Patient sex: M
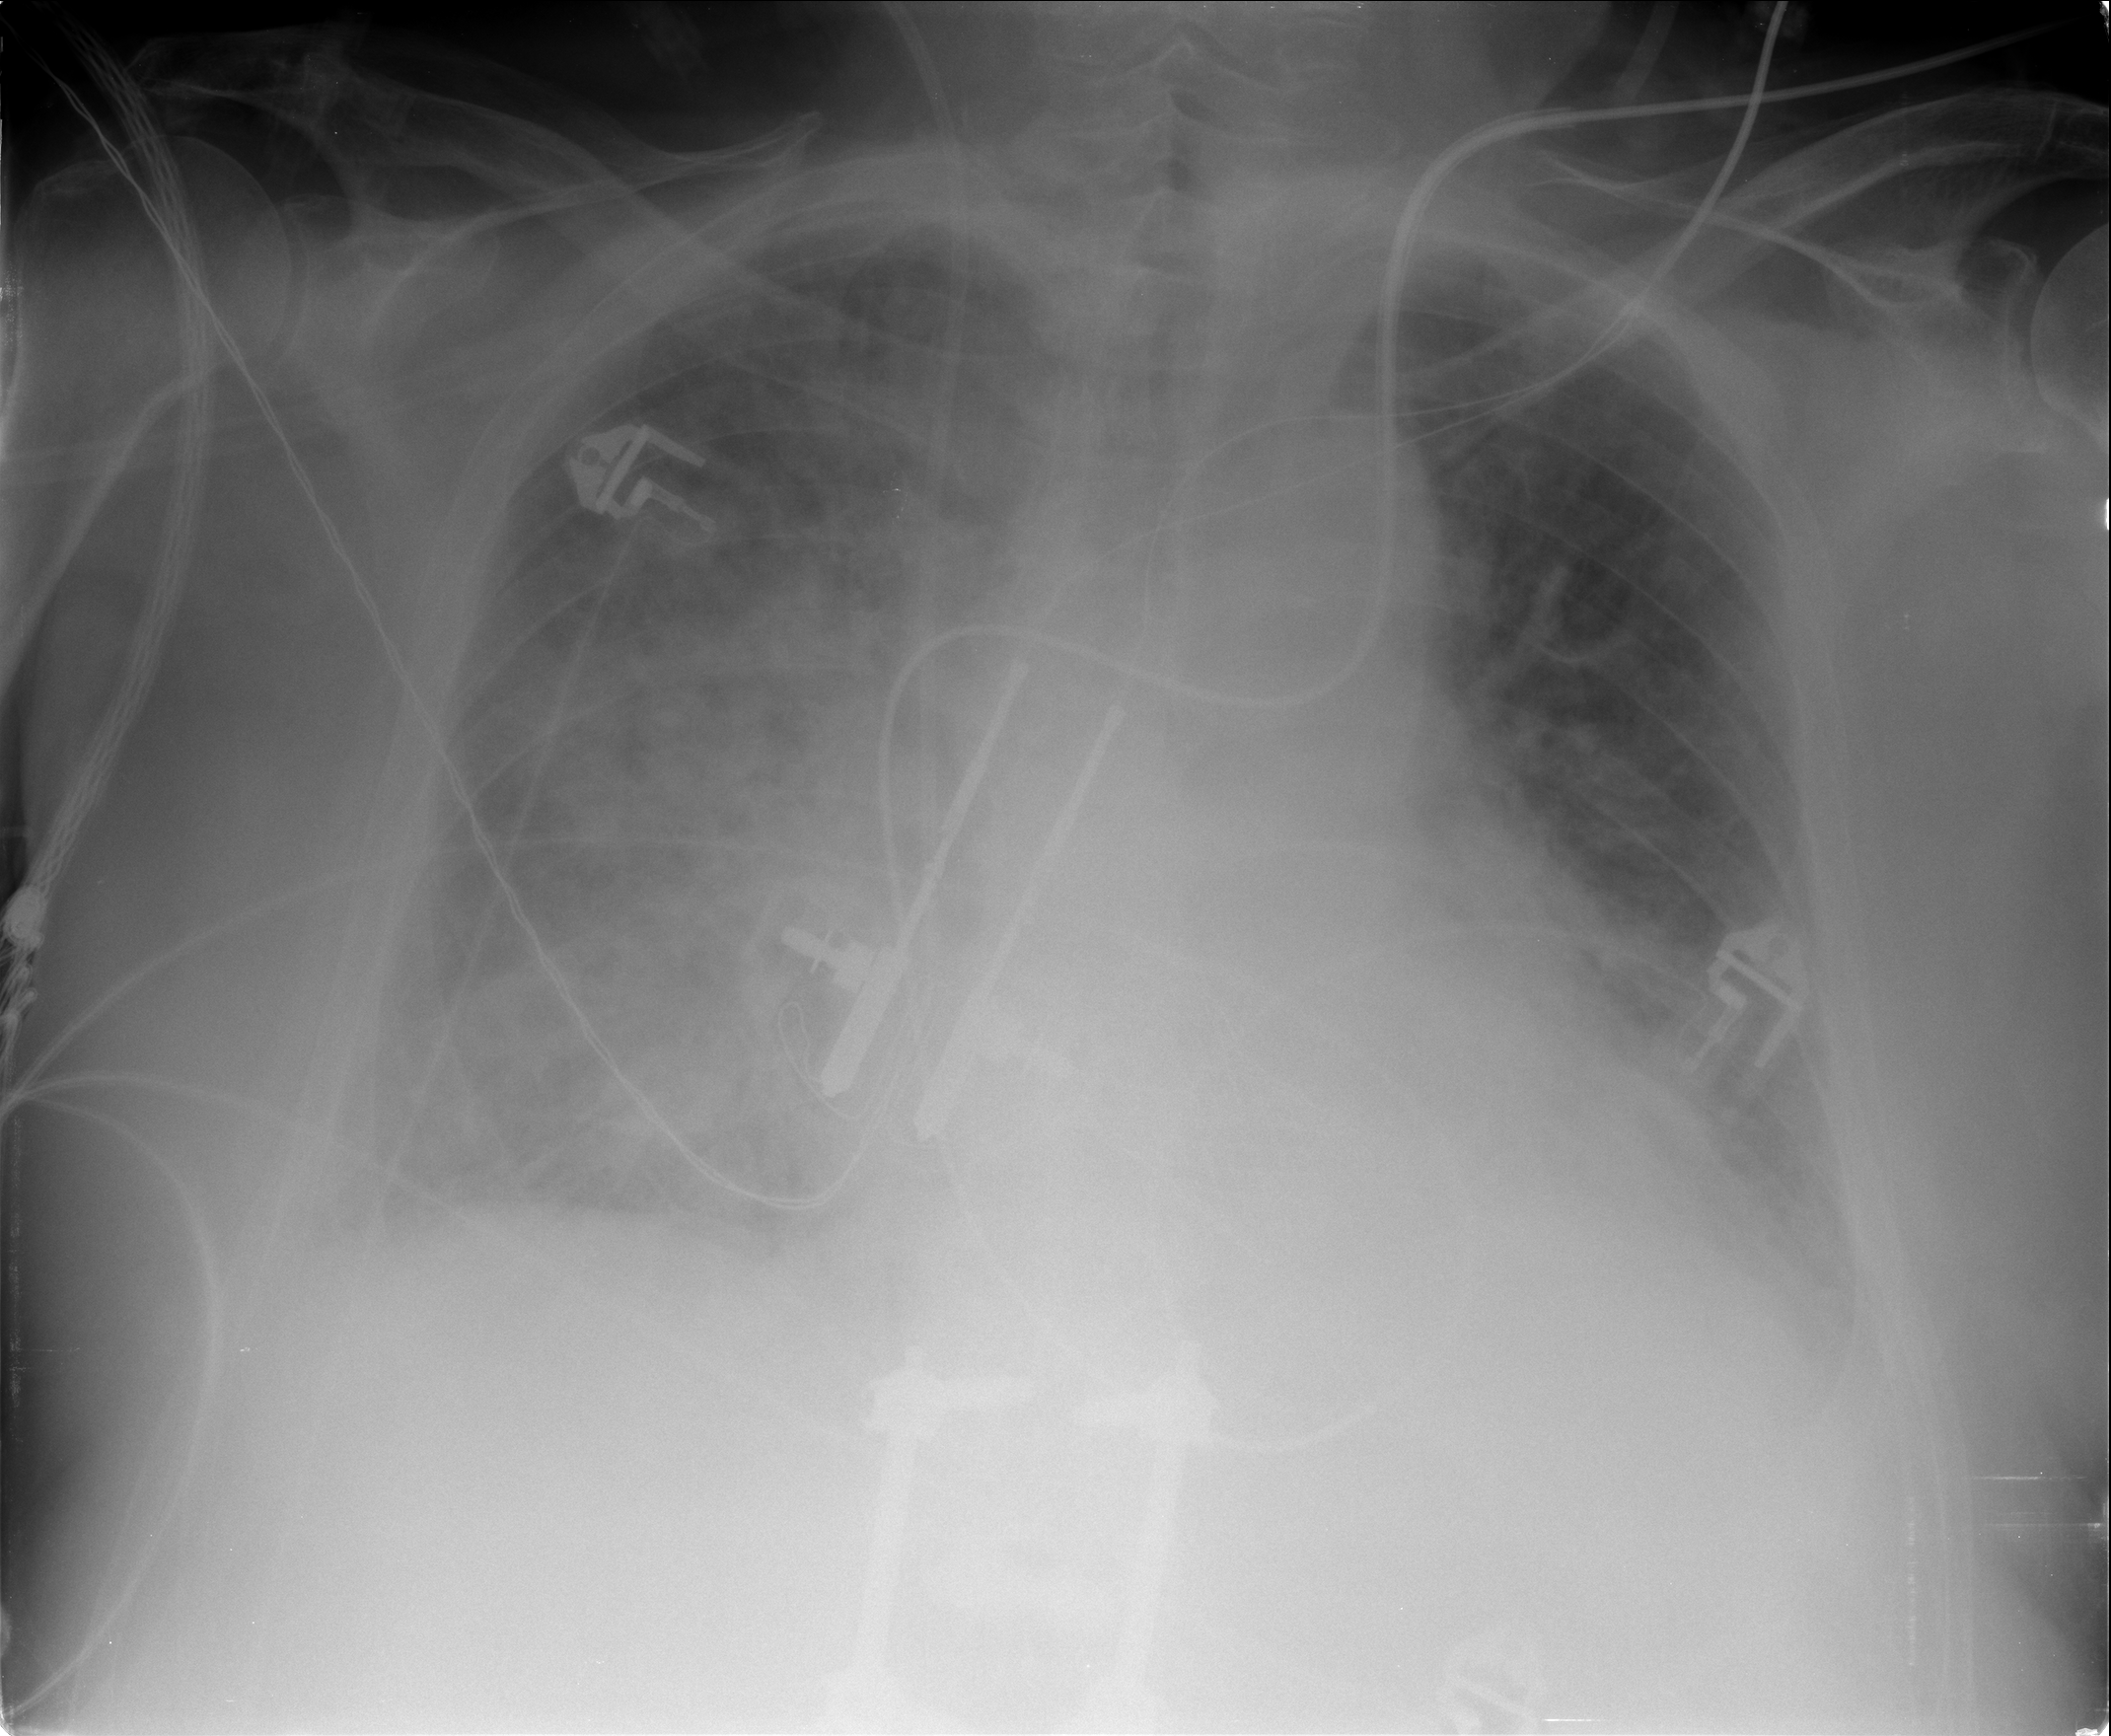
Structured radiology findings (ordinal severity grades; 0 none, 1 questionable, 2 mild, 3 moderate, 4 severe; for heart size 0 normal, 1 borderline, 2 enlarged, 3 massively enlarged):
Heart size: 2
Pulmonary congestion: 2
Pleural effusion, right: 1
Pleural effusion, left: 2
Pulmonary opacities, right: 3
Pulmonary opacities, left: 2
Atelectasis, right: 3
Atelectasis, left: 2